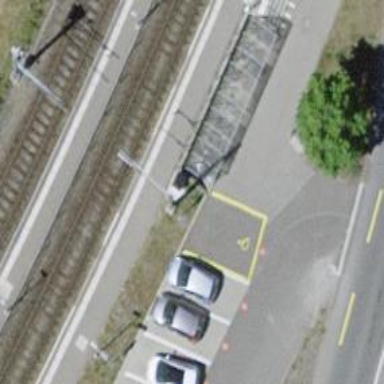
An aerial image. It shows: Railway station.